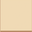
Piece: xx